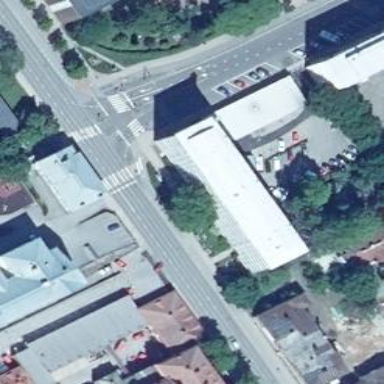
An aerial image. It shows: Building with gabled metal roof.